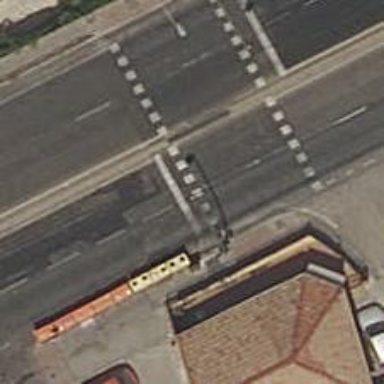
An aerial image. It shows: Road with traffic signals.